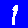
Digit: 1